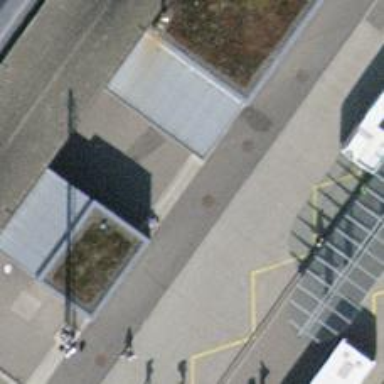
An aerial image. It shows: Steps with asphalt surface.